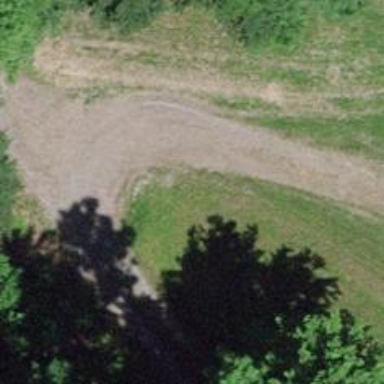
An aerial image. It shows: Grass track with grade5 track type.